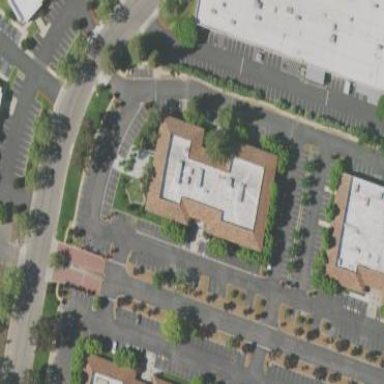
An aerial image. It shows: Building.